Question: I got my previous answer claered up and got it how I wanted but I want something more to it I want a little twist :)
Right now I use
<URL>
What I want is when I read from my database I have a section called answered with a tinyint 1/2 if 1 its answered from and admin if 2 its from a user. I want my css3 borders to be in the left side with the 1 and at the right side with the 2. And if possible have a grayish/blue color.

previeus question: <URL>
my code looks like this
Side.aspx
'''
<asp:Repeater runat="server" ID="cdcatalog">
<ItemTemplate>
<div style="border: 2px solid #a1a1a1; padding: 10px 40px; background: #dddddd; width: 300px; border-radius: 25px;">
<asp:Table runat="server">
<asp:TableRow>
<asp:TableCell>
<p style="text-align:left; text-decoration: underline; font-weight: bold;"><%# Eval("TimeStamp")%></p>
</asp:TableCell>
</asp:TableRow>
<asp:TableRow>
<asp:TableCell>
<%# Eval("Tekst")%>
</asp:TableCell>
</asp:TableRow>
</asp:Table>
</div>
</ItemTemplate>
</asp:Repeater>
'''
Side.aspx.cs
'''
DBControl db = new DBControl();
String queryString2;
protected void Page_Load(object sender, EventArgs e)
{
queryString2 = "SELECT * FROM Samtaler WHERE TicketID=" + Session["ValgtTicket"].ToString() + "";
BindRepeater();
}
private void BindRepeater()
{
// Run the query and bind the resulting DataSet
// to the GridView control.
db.ConnOpenHelpdesk();
DataSet ds = db.GetData(queryString2);
cdcatalog.DataSource = ds;
cdcatalog.DataBind();
db.ConnCloseHelpdesk();
}
'''
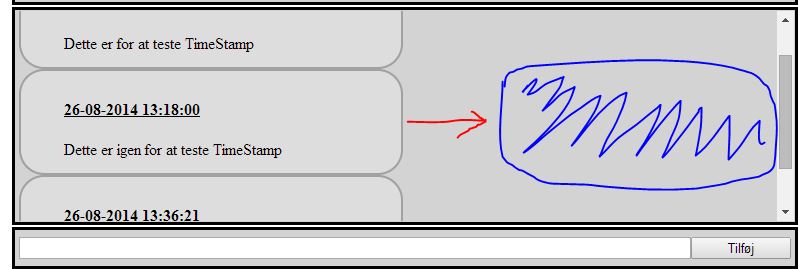
Answer: I had to make it all inside the codebehind with a asp:panel
here is the link that I used
<URL>